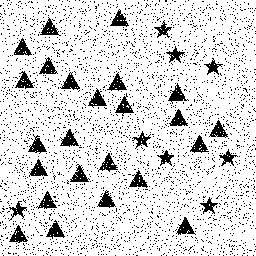
Squares: 0
Triangles: 24
Stars: 8
Total shapes: 32